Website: macys
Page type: billing-address
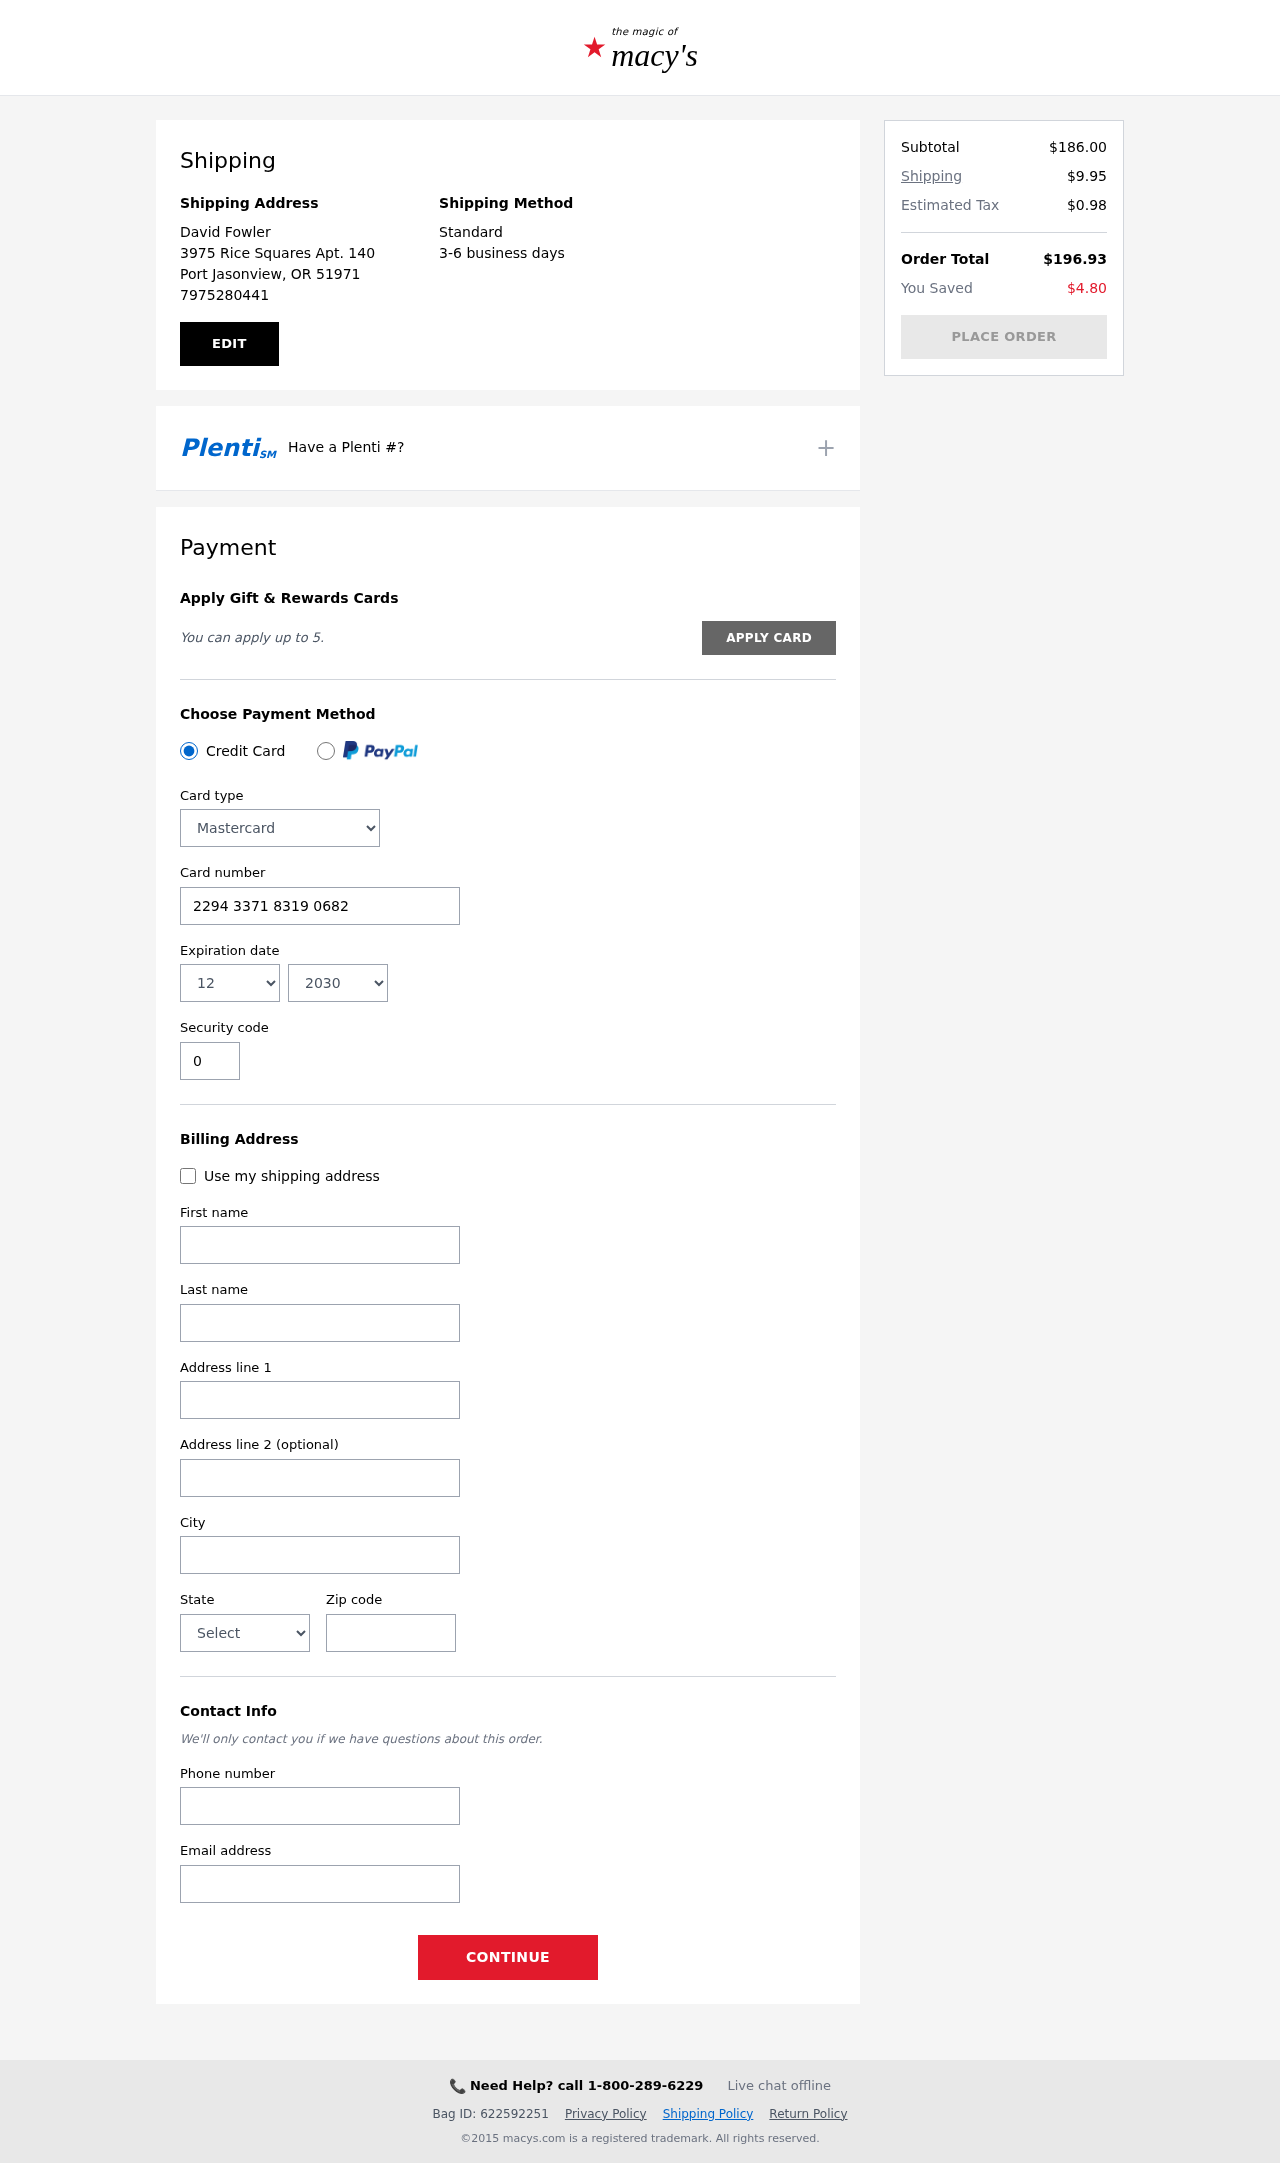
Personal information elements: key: PII_CARD_CVV
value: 087
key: PII_CARD_EXPIRY_MONTH
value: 12
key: PII_CARD_EXPIRY_YEAR
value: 30
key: PII_CARD_NUMBER
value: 2294 3371 8319 0682
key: PII_CARD_TYPE
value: Mastercard
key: PII_CITY
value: Port Jasonview
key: PII_CITY_STATE_ZIP
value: Port Jasonview, OR 51971
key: PII_EMAIL
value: dfowler@yahoo.com
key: PII_FIRSTNAME
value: David
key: PII_FULLNAME
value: David Fowler
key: PII_LASTNAME
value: Fowler
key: PII_PHONE
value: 7975280441
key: PII_POSTCODE
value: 51971
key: PII_STATE
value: Oregon
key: PII_STREET
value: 3975 Rice Squares Apt. 140
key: PII_STREET2
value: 6735 Ward Walk
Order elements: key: ORDER_SUBTOTAL
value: $186.00
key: ORDER_SHIPPING_COST
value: $9.95
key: ORDER_TAX
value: $0.98
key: ORDER_TOTAL
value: $196.93
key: ORDER_SAVINGS
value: $4.80